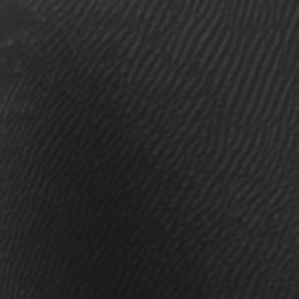
Label: frost